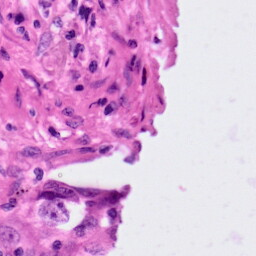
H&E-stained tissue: Lung